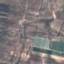
Land use / land cover class: PermanentCrop